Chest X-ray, PA view. Patient: 47 years old, sex F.
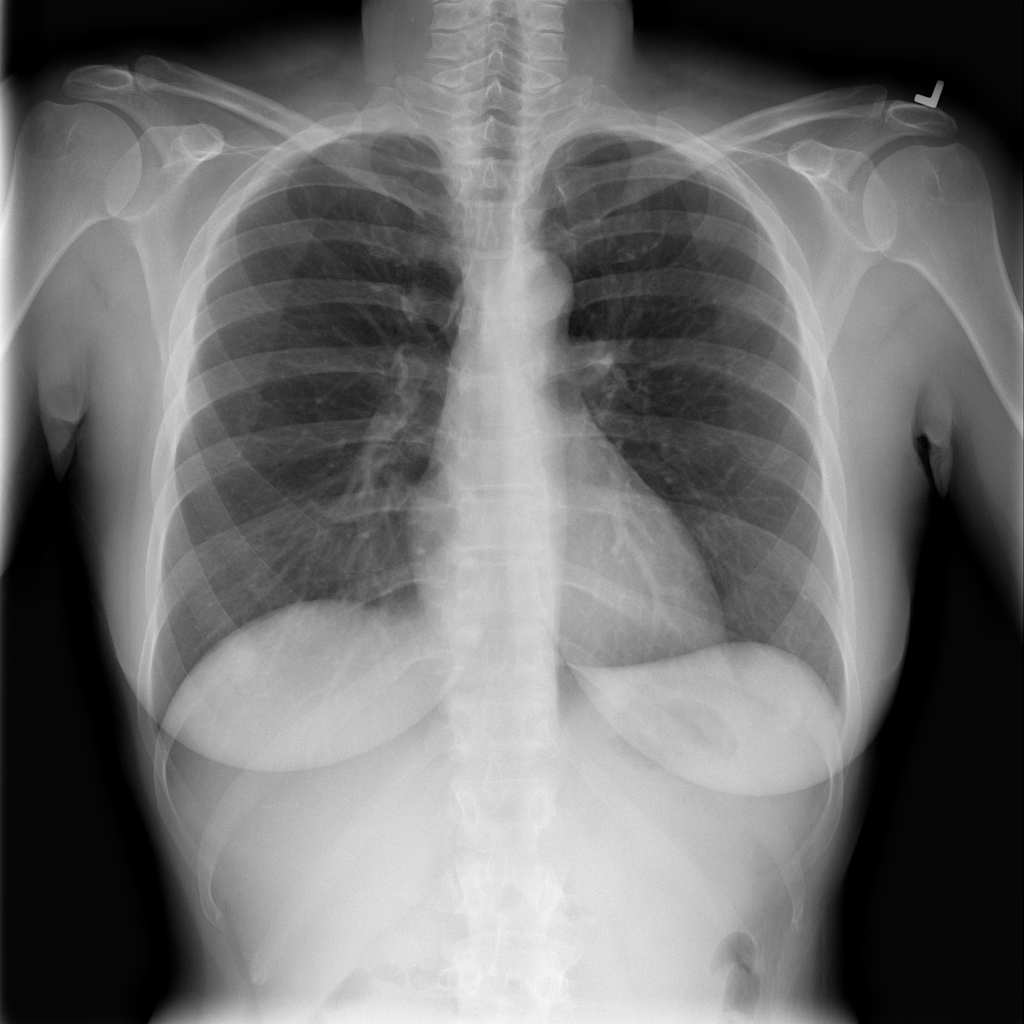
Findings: No Finding